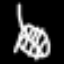
Label: leaf